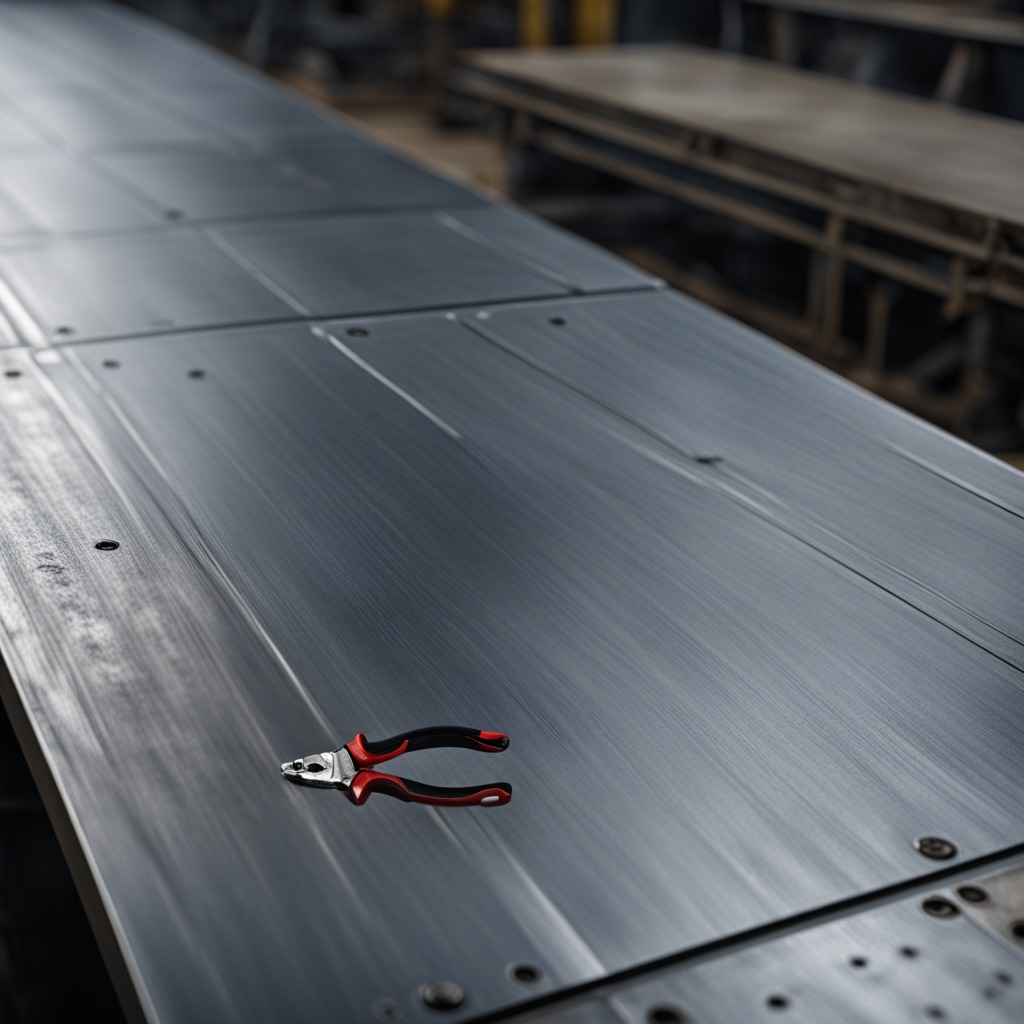
A plier lies on the cold steel table in a mining workshop gritty textures.